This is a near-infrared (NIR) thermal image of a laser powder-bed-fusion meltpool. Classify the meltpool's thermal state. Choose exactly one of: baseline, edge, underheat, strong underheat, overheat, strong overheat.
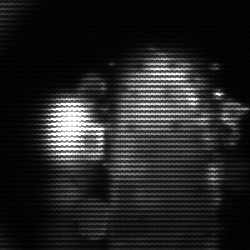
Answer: strong underheat